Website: slack
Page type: billing-address
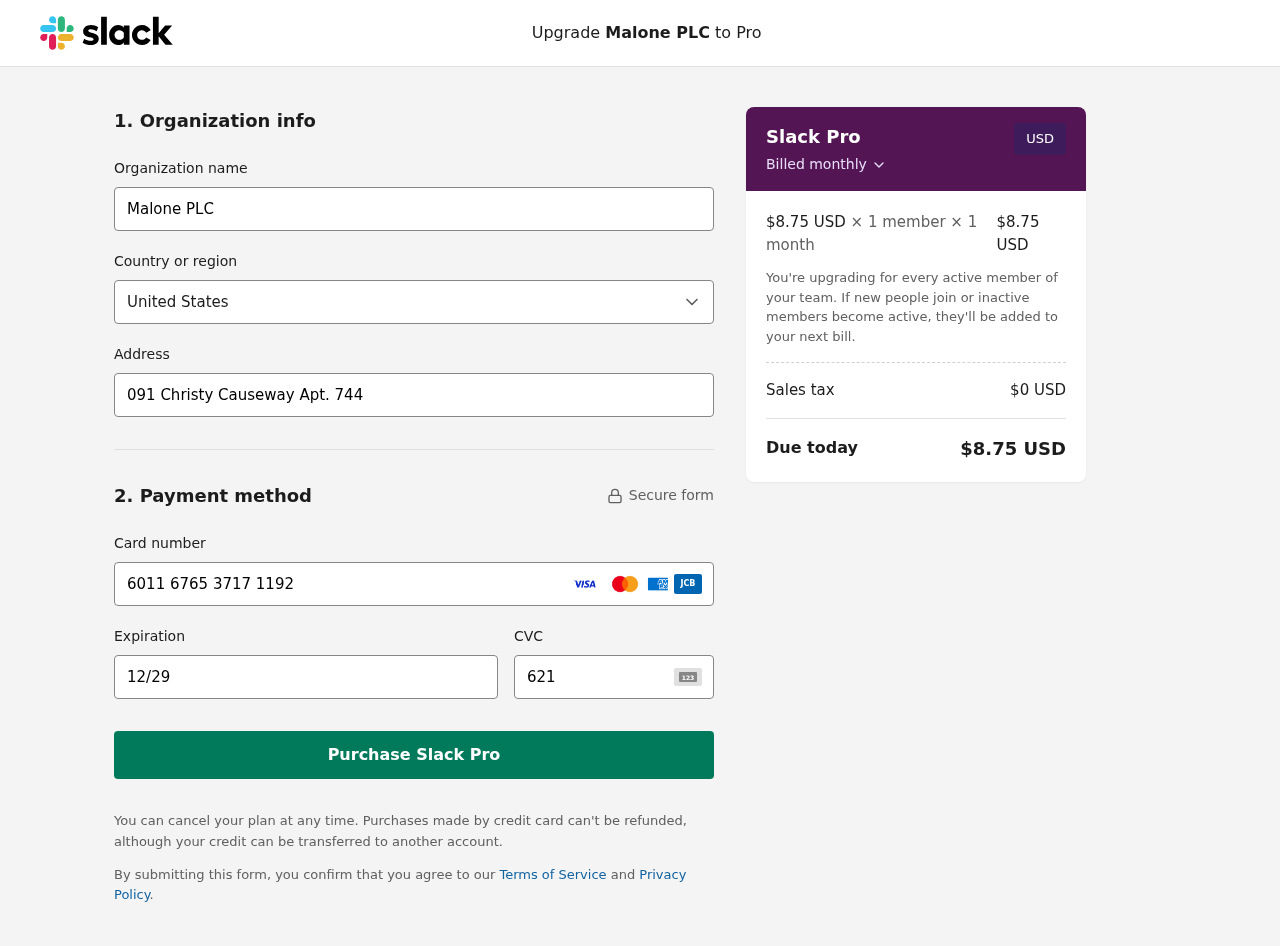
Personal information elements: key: PII_CARD_CVV
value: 621
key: PII_CARD_EXPIRY
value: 12/29
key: PII_CARD_NUMBER
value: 6011 6765 3717 1192
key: PII_COMPANY
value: Malone PLC
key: PII_COUNTRY
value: United States
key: PII_STREET
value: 091 Christy Causeway Apt. 744
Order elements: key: ORDER_PRICE_PER_MEMBER
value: $8.75 USD
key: ORDER_MEMBER_COUNT
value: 1
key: ORDER_MONTH_COUNT
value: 1
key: ORDER_SUBTOTAL
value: $8.75 USD
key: ORDER_TAX
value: $0
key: ORDER_TOTAL
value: $8.75 USD